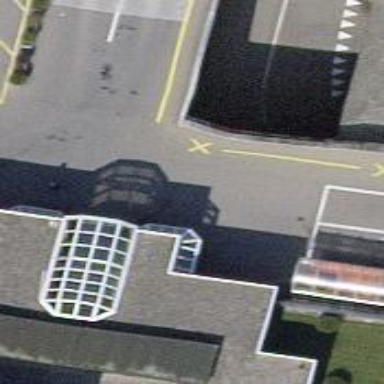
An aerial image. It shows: Parking aisle tunnel designated as service road.